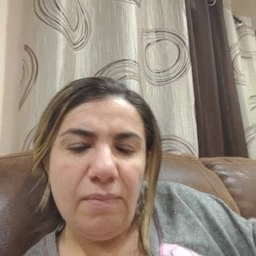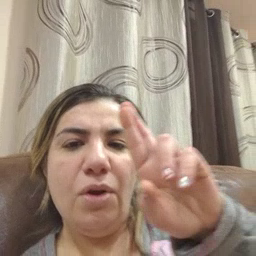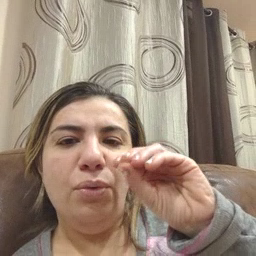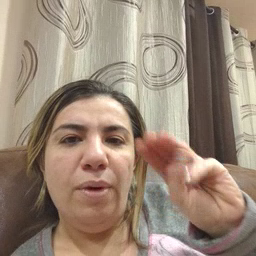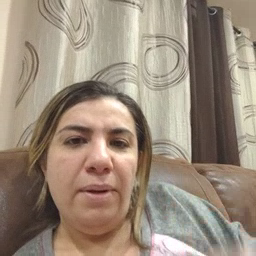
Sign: room